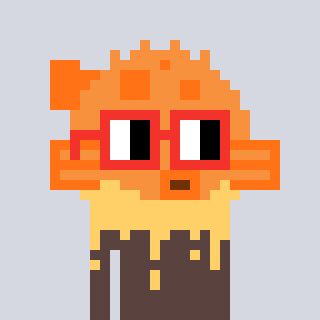
a pixel art character with square red glasses, a pufferfish-shaped head and a darkbrown-colored body on a cool background